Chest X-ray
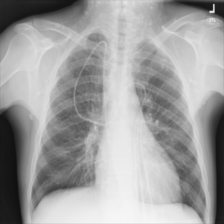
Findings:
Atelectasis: negative
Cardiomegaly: negative
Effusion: negative
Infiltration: negative
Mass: negative
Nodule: positive
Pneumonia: negative
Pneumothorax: negative
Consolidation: negative
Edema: negative
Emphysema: negative
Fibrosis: negative
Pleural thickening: negative
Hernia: negative